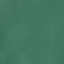
Land use / land cover: SeaLake